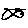
Label: fish